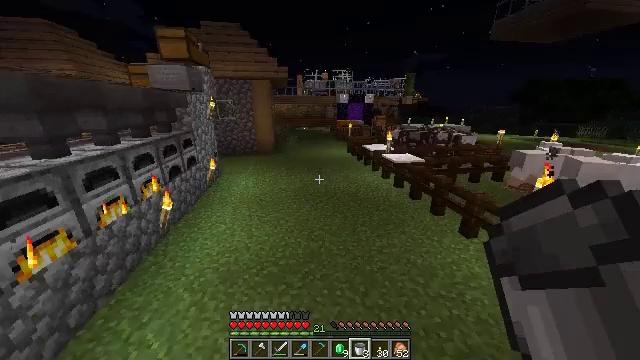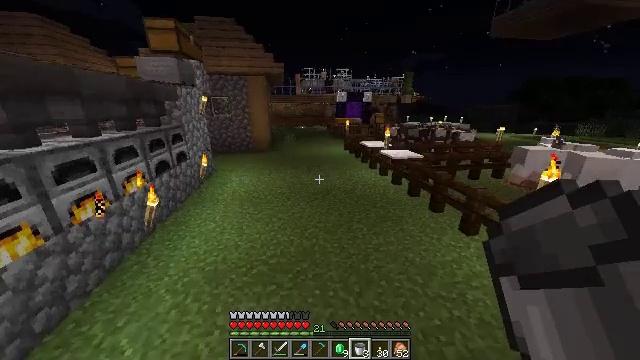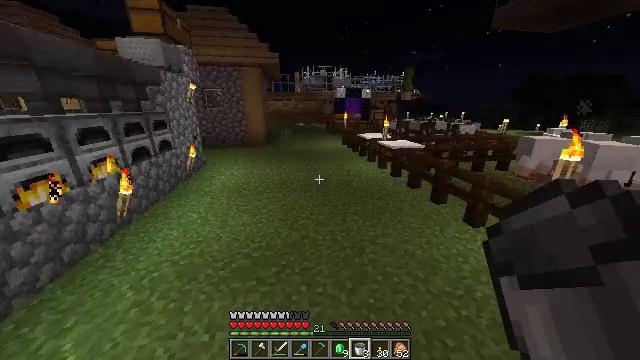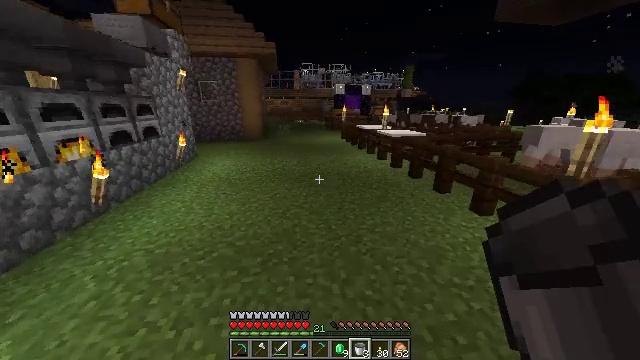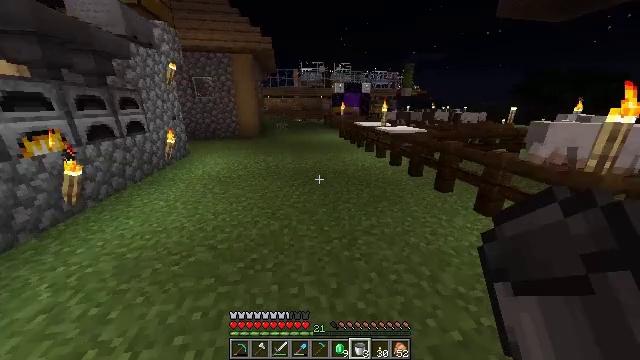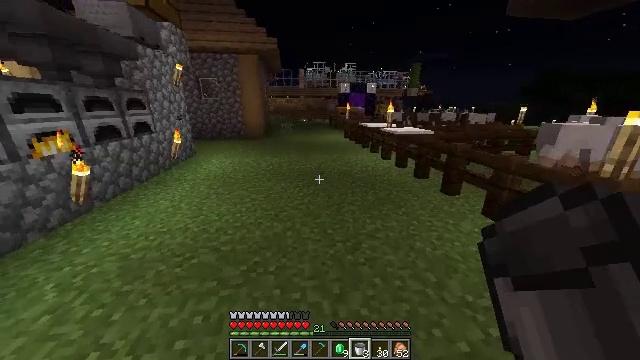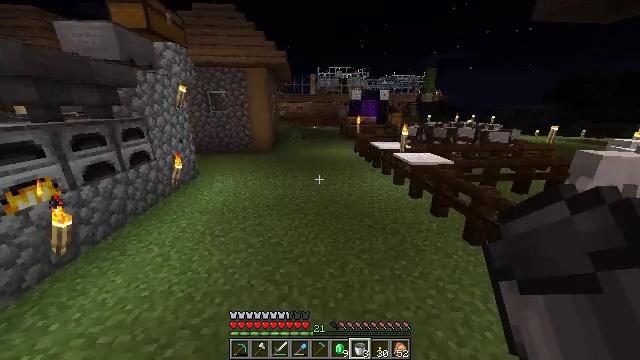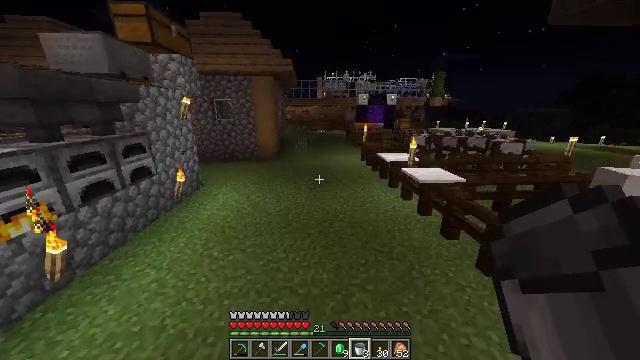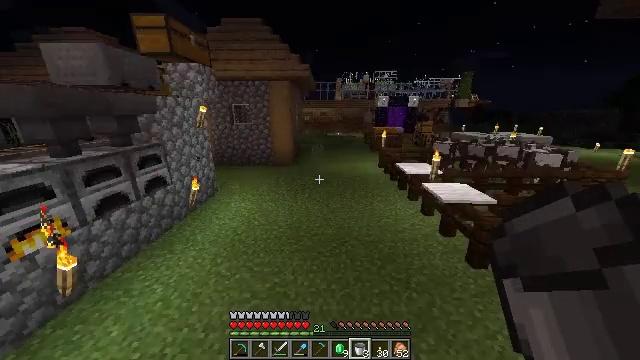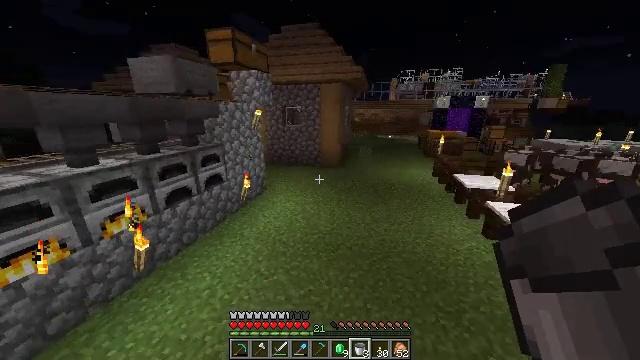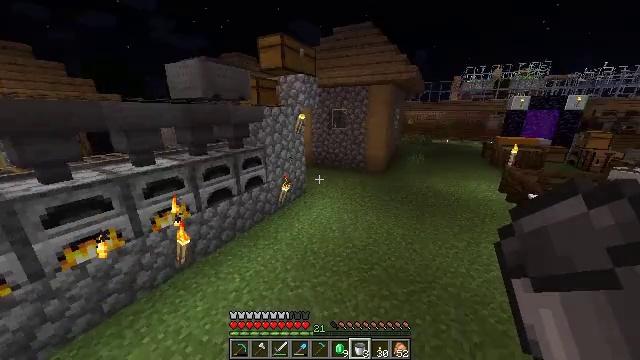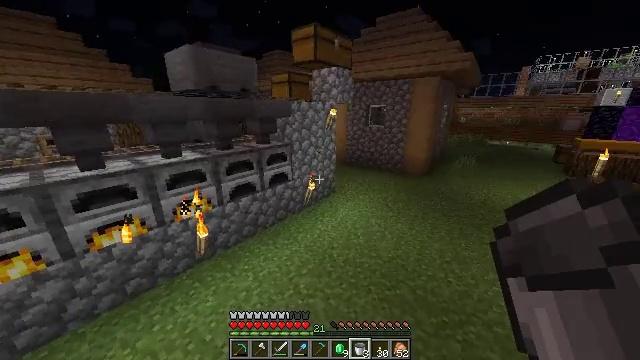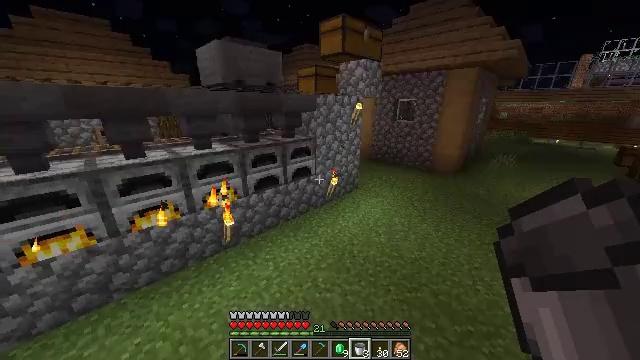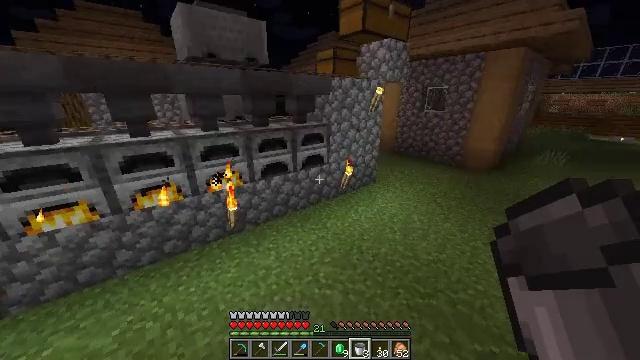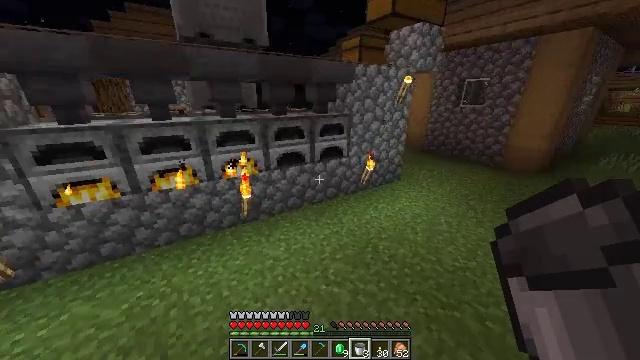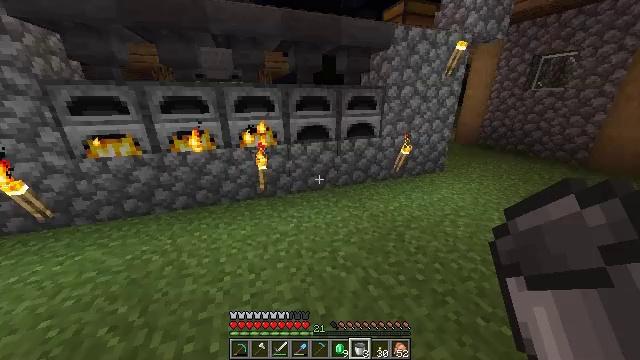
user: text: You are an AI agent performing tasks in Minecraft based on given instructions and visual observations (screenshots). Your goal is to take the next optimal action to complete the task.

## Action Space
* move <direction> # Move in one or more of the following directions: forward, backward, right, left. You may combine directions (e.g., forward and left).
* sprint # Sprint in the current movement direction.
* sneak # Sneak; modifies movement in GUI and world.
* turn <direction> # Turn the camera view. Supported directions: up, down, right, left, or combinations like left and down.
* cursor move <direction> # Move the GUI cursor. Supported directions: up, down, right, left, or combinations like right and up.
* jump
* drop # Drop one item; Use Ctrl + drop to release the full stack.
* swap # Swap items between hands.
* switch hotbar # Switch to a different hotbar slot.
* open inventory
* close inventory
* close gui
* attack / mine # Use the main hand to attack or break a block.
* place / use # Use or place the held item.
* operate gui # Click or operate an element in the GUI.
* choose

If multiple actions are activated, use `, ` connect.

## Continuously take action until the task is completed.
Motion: motion action
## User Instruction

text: Use gold ingot to craft a gold nugget.
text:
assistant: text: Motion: move forward, jump
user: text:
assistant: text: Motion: move forward, jump
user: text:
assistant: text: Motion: move forward, jump
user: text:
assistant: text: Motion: move forward, jump
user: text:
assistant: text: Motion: move forward, turn left, jump
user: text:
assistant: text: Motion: move forward, turn left, jump
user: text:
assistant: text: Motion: move forward, turn left, jump
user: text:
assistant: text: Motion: move forward, sprint, turn left, jump
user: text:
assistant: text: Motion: move forward, sprint, turn left, jump
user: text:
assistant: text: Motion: move forward, sprint, turn left, jump
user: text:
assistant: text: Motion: move forward, sprint, turn left, jump
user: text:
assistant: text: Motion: move forward, sprint, turn left and down, jump
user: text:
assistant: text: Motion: move forward, turn left and down, jump
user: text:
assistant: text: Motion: move forward, turn left
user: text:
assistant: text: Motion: move forward, turn left
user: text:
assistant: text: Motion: turn left
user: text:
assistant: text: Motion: turn left
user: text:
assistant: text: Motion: turn left
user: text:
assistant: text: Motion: turn left and up
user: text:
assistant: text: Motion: turn left and up
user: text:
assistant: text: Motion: turn up
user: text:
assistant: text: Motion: no_op
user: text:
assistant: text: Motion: move forward and move left
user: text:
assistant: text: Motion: move forward and move left
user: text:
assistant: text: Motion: move forward and move left, turn right and up
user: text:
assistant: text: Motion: move forward and move left, turn right and up
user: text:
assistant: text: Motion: move forward, turn right
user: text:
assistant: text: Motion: turn right
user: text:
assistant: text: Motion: turn right
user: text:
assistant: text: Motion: turn right